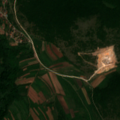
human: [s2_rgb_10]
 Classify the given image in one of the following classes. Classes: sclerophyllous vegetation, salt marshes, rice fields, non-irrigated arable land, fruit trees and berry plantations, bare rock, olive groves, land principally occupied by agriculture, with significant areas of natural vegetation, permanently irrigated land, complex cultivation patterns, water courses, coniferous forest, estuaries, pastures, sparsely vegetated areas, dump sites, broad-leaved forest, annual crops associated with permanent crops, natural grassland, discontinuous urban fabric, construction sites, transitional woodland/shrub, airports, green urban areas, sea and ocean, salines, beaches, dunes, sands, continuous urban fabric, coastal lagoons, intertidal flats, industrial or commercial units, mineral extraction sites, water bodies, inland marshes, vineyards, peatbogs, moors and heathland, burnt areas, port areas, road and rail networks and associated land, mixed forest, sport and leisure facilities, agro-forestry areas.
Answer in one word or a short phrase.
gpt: discontinuous urban fabric, non-irrigated arable land, broad-leaved forest, transitional woodland/shrub